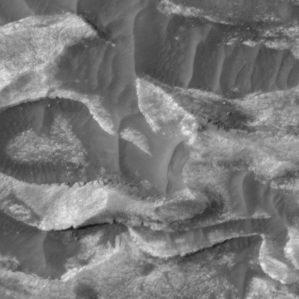
Label: non_frost